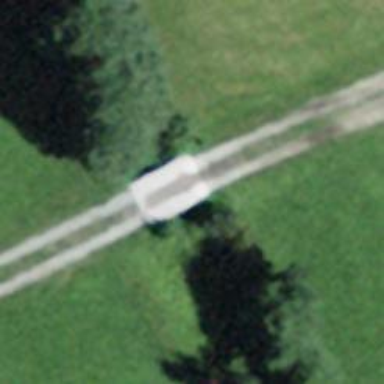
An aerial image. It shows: Track road with bridge.